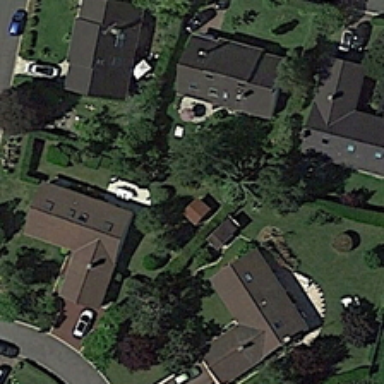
The housing area is a residential area .